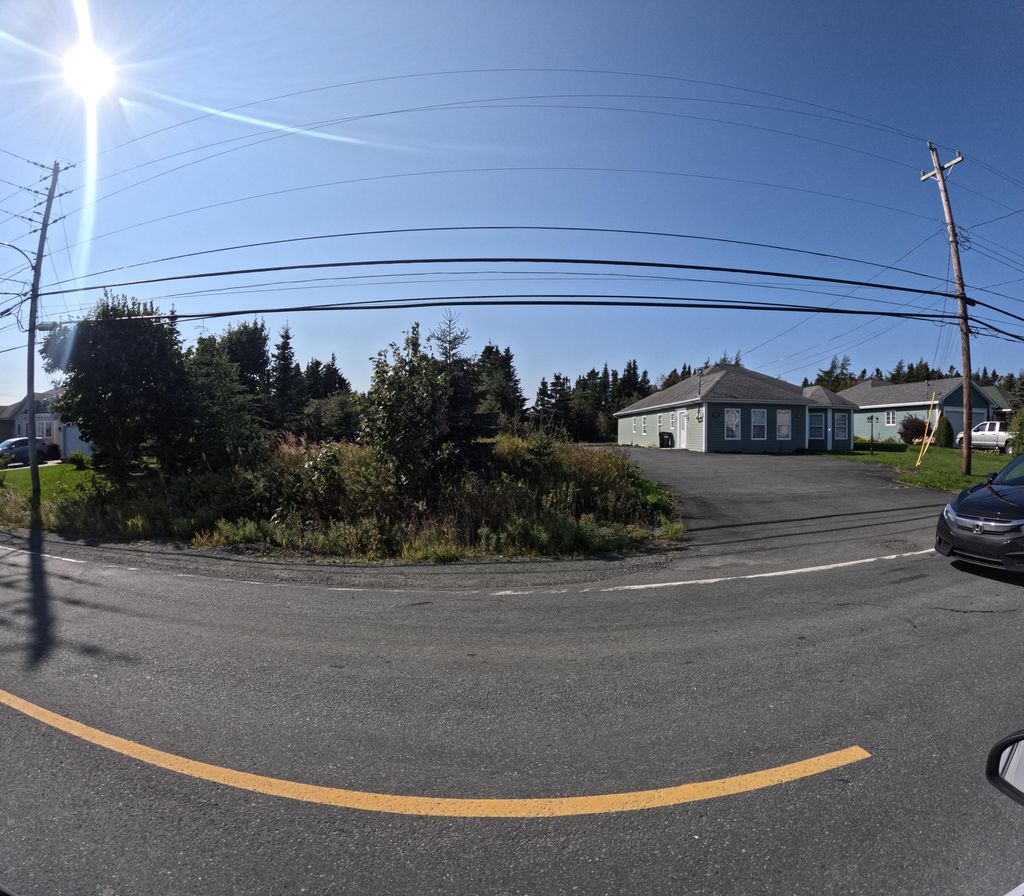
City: st_johns